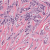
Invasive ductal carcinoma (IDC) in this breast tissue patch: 1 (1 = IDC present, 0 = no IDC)